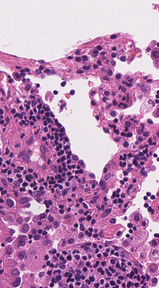
Tumor epithelial tissue: yes
Tumor-associated stroma tissue: yes
Normal tissue: no